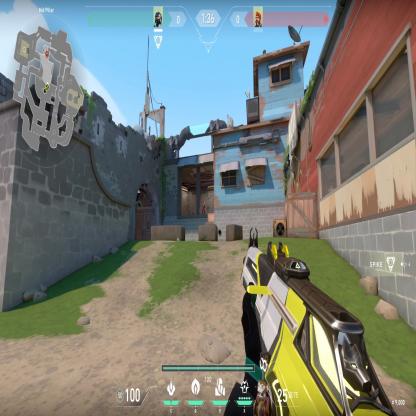
Label: enemy